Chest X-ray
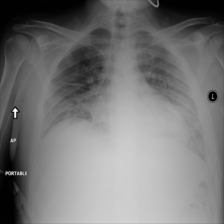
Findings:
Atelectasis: negative
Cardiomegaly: negative
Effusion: negative
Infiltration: negative
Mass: negative
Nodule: negative
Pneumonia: negative
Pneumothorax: negative
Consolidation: negative
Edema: negative
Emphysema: negative
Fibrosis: negative
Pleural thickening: positive
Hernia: negative